Interaction volume radius: 10 \u00c5
Interaction volume height: 20 \u00c5
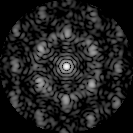
Disorder parameter: 0.5897